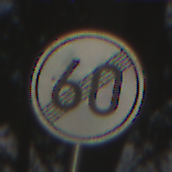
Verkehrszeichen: EndeGeschwindigkeit60
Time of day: MorningAfternoon
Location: Outdoor (Nature)
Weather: Clear
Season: NotSpecified
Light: Natural